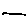
Label: line